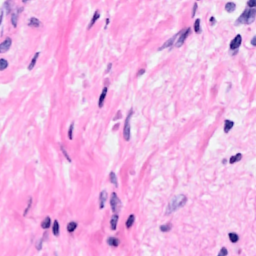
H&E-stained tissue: Breast